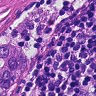
Metastatic tissue present: yes